Question: What is the best practice for making a multi-paned web page?
For example, I have a web page divided up like so:

This page is for a VERY old internal application that I'm giving a much needed makeover to. It was done with framesets which have long been deprecated. My question is what is the best way to redesign this with a similar separated feel? Please keep in mind the left "menu bar" is largely static while the main viewport on the right is where all the content is loaded into.
The options I have come up with are:
1. ASP.NET MultiView (x2, one for sidebar, one for main content)
2. iframes (x4, one for each view)
I'm sure I'm missing other options. What is the best practice for this type of layout considering the functional requirements?
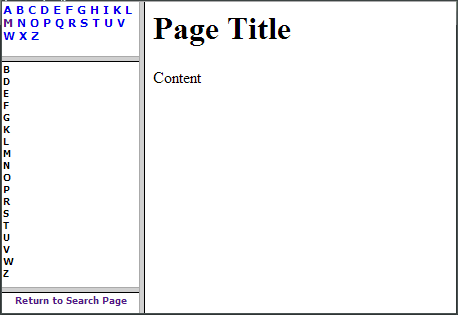
Answer: I would use a masterpage and use separate webcontrols for each of the panels.
If your content in the left most panel(s) don't change then a masterpage should be fine and probably very easy too.
I've roughed out a sample for you below as I'm probably not the best at explaining things in text only.
In the sample I've used 7 Items as listed below.
The core parts
1. MasterPage
2. QuickLinks (your topmost panel on the left with a...b...c.. etc)
3. LeftNavMain (Your middle panel on the left also with a...b...c... etc)
4. SearchPanel (Your bottom panel on the left with return to search / search)
The content
1. Default (home page)
2. Page_A (a generic content page in this case for the 'A' Index
3. Search (the search page)
Hopefully the actual pages should explain better when you click the links you will see what I meant.
# MASTERPAGE
'''
<%@ Master Language="VB" %>
<%@ Register src="QuickLinksPanel.ascx" tagname="QuickLinksPanel" tagprefix="uc1" %>
<%@ Register src="LeftNavMain.ascx" tagname="LeftNavMain" tagprefix="uc2" %>
<%@ Register src="SearchPanel.ascx" tagname="SearchPanel" tagprefix="uc3" %>
<!DOCTYPE html PUBLIC "-//W3C//DTD XHTML 1.0 Transitional//EN" "http://www.w3.org/TR/xhtml1/DTD/xhtml1-transitional.dtd">
<script runat="server">
'Server side code here
</script>
<html xmlns="http://www.w3.org/1999/xhtml">
<head runat="server">
<title></title>
<asp:ContentPlaceHolder id="head" runat="server">
</asp:ContentPlaceHolder>
<style type="text/css">
.QuickLinks
{
font-family: Tahoma,;
font-size: 12pt;
text-align: center;
vertical-align: middle;
}
.MainItemsOrLinks
{
font-family: Tahoma,;
font-size: 14pt;
text-align: left;
vertical-align: middle;
padding-left: 8px;
}
</style>
</head>
<body>
<form id="form1" runat="server">
<div style="text-align: center; vertical-align: middle; height: 100%; width: 100%;">
<table style="width: 100%; height: 100%; border-collapse: collapse; border-style: none;">
<tr>
<td style="width: 30%; text-align: left; vertical-align: top; height: 15%;">
<uc1:QuickLinksPanel ID="QuickLinksPanel1" runat="server" />
</td>
<td style="width: 70%; padding: 24px; height: 80%; text-align: left; vertical-align: top; border-left-style: solid; border-left-width: 8px; border-left-color: #CCCCCC;" rowspan="3">
<asp:ContentPlaceHolder id="ContentPlaceHolder1" runat="server">
</asp:ContentPlaceHolder>
</td>
</tr><tr>
<td style="width: 30%; text-align: left; vertical-align: top; margin-left: 40px; border-top-style: solid; border-bottom-style: solid; border-top-width: 8px; border-bottom-width: 8px; border-top-color: #CCCCCC; border-bottom-color: #CCCCCC;">
<uc2:LeftNavMain ID="LeftNavMain1" runat="server" />
</td>
</tr><tr>
<td style="width: 30%; text-align: left; vertical-align: top; height: 5%;">
<uc3:SearchPanel ID="SearchPanel1" runat="server" />
</td>
</tr>
</table>
</div>
</form>
</body>
</html>
'''
# QUICKLINKS (left top
'''
<%@ Control Language="VB" ClassName="QuickLinksPanel" %>
<script runat="server">
'Server side code here
</script>
<table style="width: 100%;">
<tr>
<td class="QuickLinks"><a href="Page_A.aspx">A</a></td>
<td class="QuickLinks">B</td>
<td class="QuickLinks">C</td>
<td class="QuickLinks">D</td>
<td class="QuickLinks">E</td>
<td class="QuickLinks">F</td>
<td class="QuickLinks">G</td>
<td class="QuickLinks">H</td>
<td class="QuickLinks">I</td>
<td class="QuickLinks">J</td>
<td class="QuickLinks">K</td>
</tr><tr>
<td class="QuickLinks">L</td>
<td class="QuickLinks">M</td>
<td class="QuickLinks">N</td>
<td class="QuickLinks">O</td>
<td class="QuickLinks">P</td>
<td class="QuickLinks">Q</td>
<td class="QuickLinks">R</td>
<td class="QuickLinks">S</td>
<td class="QuickLinks">T</td>
<td class="QuickLinks">U</td>
<td class="QuickLinks">V</td>
</tr><tr>
<td class="QuickLinks">W</td>
<td class="QuickLinks">X</td>
<td class="QuickLinks">Y</td>
<td class="QuickLinks">Z</td>
<td>&nbsp;</td>
<td>&nbsp;</td>
<td>&nbsp;</td>
<td>&nbsp;</td>
<td>&nbsp;</td>
<td>&nbsp;</td>
<td>&nbsp;</td>
</tr>
</table>
'''
# SEARCH PANEL (left bottom)
'''
<%@ Control Language="VB" ClassName="SearchPanel" %>
<script runat="server">
'Server side code here
</script>
<p><a href="search.aspx">Return To Search Page</a></p>
'''
# LEFTNAV (left middle)
'''
<%@ Control Language="VB" ClassName="LeftNavMain" %>
<script runat="server">
'Server side code here
</script>
<table style="width: 100%;">
<tr>
<td class="MainItemsOrLinks"><a href="page_a.aspx">A Something</a></td>
</tr><tr>
<td class="MainItemsOrLinks">B Something</td>
</tr><tr>
<td class="MainItemsOrLinks">C Something</td>
</tr><tr>
<td class="MainItemsOrLinks">D Something</td>
</tr><tr>
<td class="MainItemsOrLinks">E Something</td>
</tr><tr>
<td class="MainItemsOrLinks">F Something</td>
</tr><tr>
<td class="MainItemsOrLinks">G Something</td>
</tr><tr>
<td class="MainItemsOrLinks">H Something</td>
</tr><tr>
<td class="MainItemsOrLinks">I Something</td>
</tr><tr>
<td class="MainItemsOrLinks">J Something</td>
</tr><tr>
<td class="MainItemsOrLinks">K Something</td>
</tr><tr>
<td class="MainItemsOrLinks">L Something</td>
</tr><tr>
<td class="MainItemsOrLinks">M Something</td>
</tr><tr>
<td class="MainItemsOrLinks">N Something</td>
</tr><tr>
<td class="MainItemsOrLinks">O Something</td>
</tr><tr>
<td class="MainItemsOrLinks">P Something</td>
</tr><tr>
<td class="MainItemsOrLinks">Q Something</td>
</tr><tr>
<td class="MainItemsOrLinks">R Something</td>
</tr><tr>
<td class="MainItemsOrLinks">S Something</td>
</tr><tr>
<td class="MainItemsOrLinks">T Something</td>
</tr><tr>
<td class="MainItemsOrLinks">U Something</td>
</tr><tr>
<td class="MainItemsOrLinks">V Something</td>
</tr><tr>
<td class="MainItemsOrLinks">W Something</td>
</tr><tr>
<td class="MainItemsOrLinks">X Something</td>
</tr><tr>
<td class="MainItemsOrLinks">Y Something</td>
</tr><tr>
<td class="MainItemsOrLinks">Z Something</td>
</tr>
</table>
'''
# DEFAULT PAGE (home page content)
'''
<%@ Page Title="" Language="VB" MasterPageFile="~/MasterPage.master" %>
<script runat="server">
'Server side code here
</script>
<asp:Content ID="Content1" ContentPlaceHolderID="head" Runat="Server">
</asp:Content>
<asp:Content ID="Content2" ContentPlaceHolderID="ContentPlaceHolder1" Runat="Server">
<h1>Home</h1>
</asp:Content>
'''
# SEARCH PAGE (search page content)
'''
<%@ Page Title="" Language="VB" MasterPageFile="~/MasterPage.master" %>
<script runat="server">
'Server side code here
</script>
<asp:Content ID="Content1" ContentPlaceHolderID="head" Runat="Server">
</asp:Content>
<asp:Content ID="Content2" ContentPlaceHolderID="ContentPlaceHolder1" Runat="Server">
<h1>Search</h1>
</asp:Content>
'''
# PAGE_A PAGE (Generic page content)
'''
<%@ Page Title="" Language="VB" MasterPageFile="~/MasterPage.master" %>
<script runat="server">
'Server side code here
</script>
<asp:Content ID="Content1" ContentPlaceHolderID="head" Runat="Server">
</asp:Content>
<asp:Content ID="Content2" ContentPlaceHolderID="ContentPlaceHolder1" Runat="Server">
<h1>Page_A</h1>
</asp:Content>
'''
Well thats it, hopefully that will explain better what I couldn't explain in words.